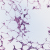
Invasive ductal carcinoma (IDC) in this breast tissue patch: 1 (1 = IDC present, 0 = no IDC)